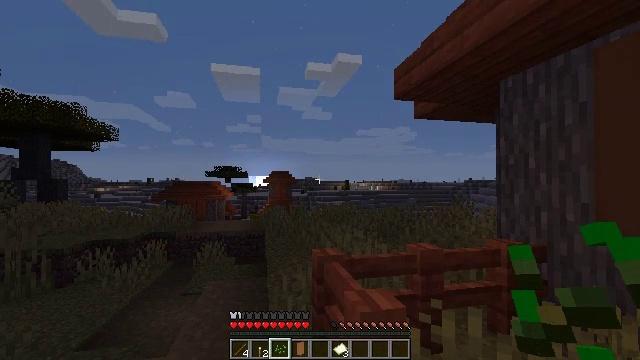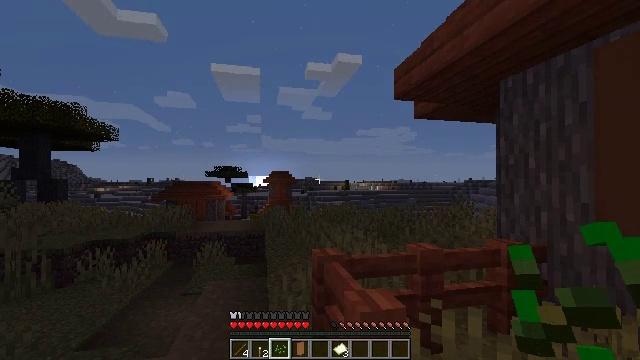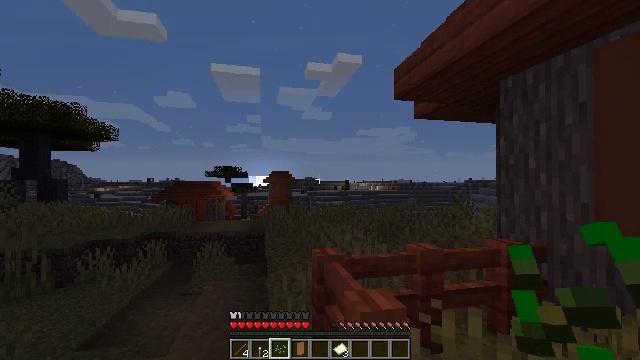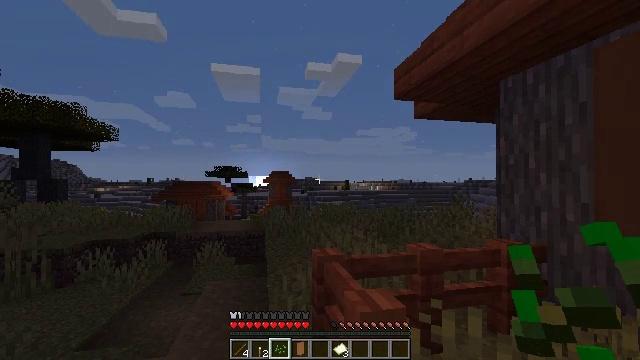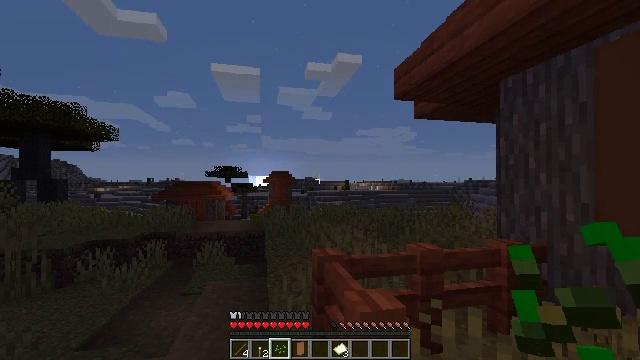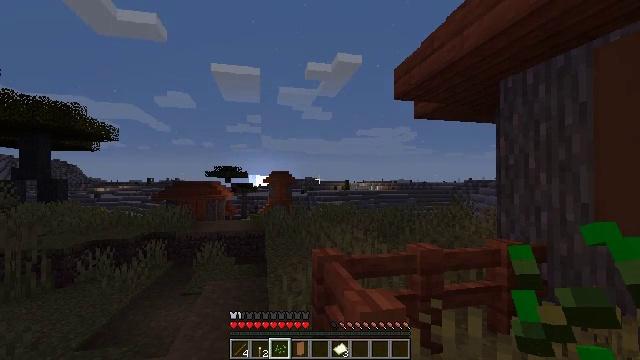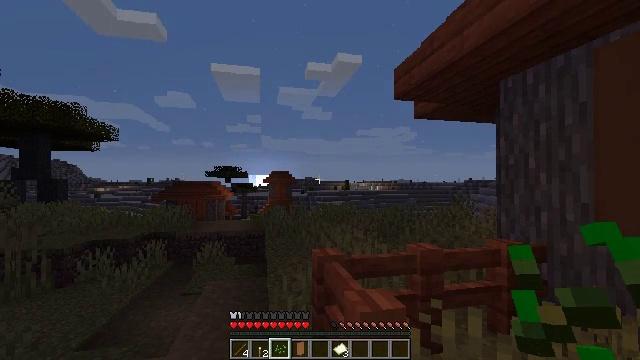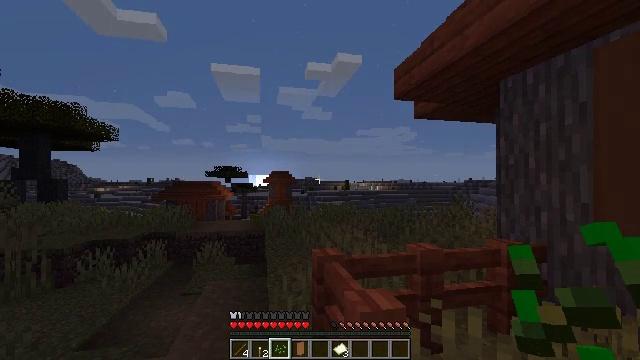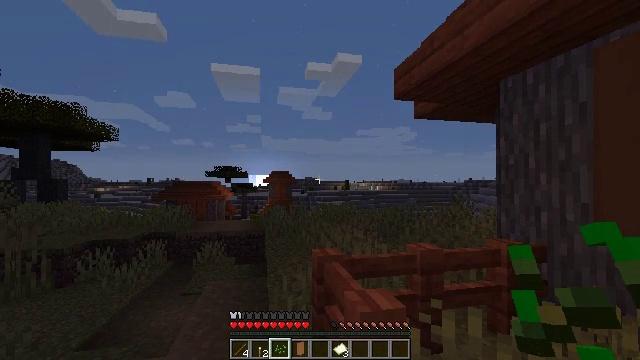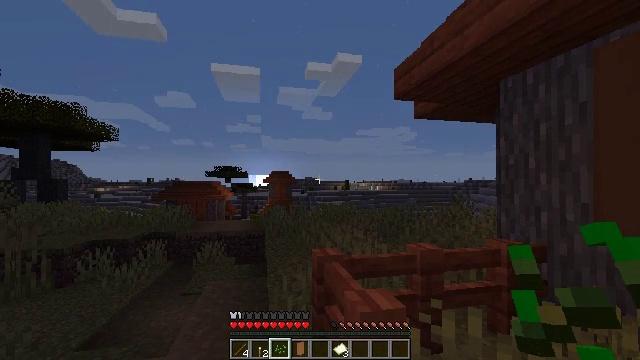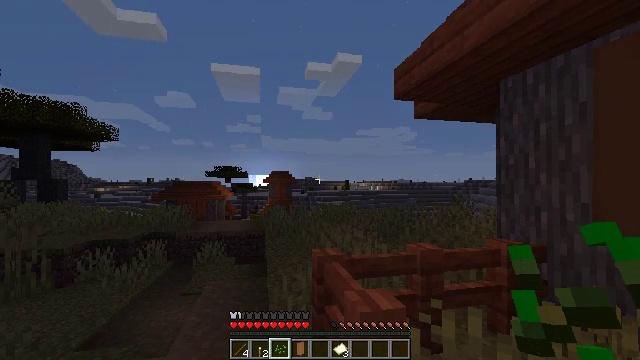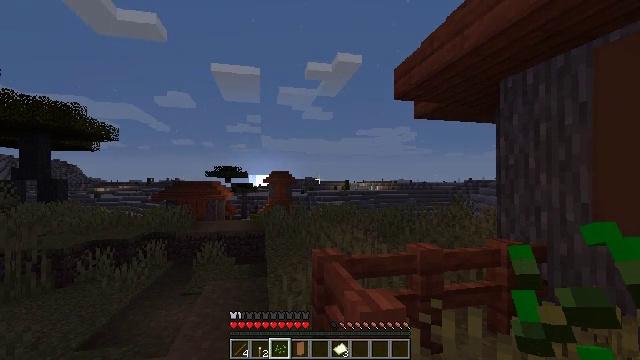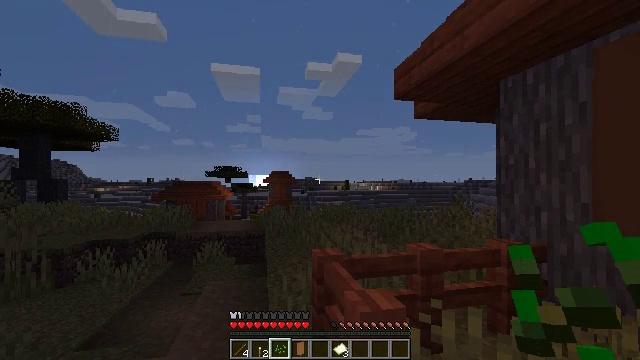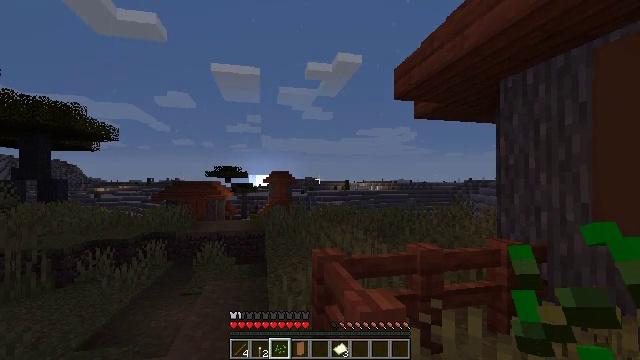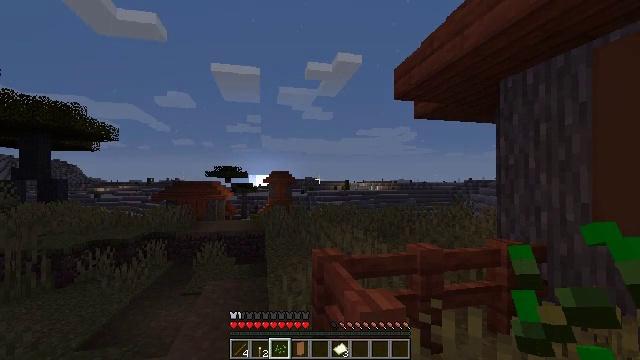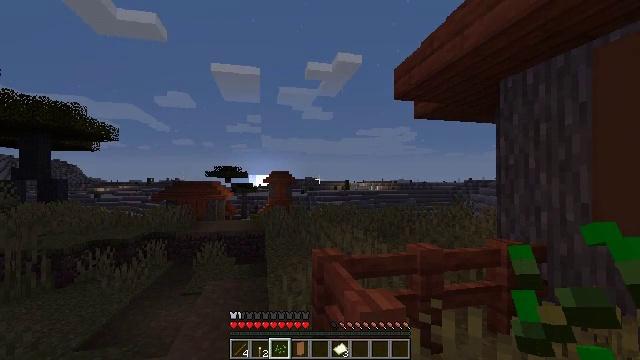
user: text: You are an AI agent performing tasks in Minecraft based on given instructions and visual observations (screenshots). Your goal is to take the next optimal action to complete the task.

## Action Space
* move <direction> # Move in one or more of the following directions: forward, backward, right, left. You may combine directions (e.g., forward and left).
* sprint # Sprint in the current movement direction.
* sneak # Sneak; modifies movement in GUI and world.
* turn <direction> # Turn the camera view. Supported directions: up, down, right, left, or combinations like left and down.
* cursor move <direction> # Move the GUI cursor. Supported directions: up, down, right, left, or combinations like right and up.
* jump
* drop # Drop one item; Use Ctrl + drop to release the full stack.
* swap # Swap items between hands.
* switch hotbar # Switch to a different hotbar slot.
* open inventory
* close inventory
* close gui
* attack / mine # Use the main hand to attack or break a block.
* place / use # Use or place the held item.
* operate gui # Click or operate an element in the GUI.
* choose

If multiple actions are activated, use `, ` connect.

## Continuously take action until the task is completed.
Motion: motion action
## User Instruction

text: Mine the acacia wood.
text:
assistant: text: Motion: no_op
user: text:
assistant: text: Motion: no_op
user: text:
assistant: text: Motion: no_op
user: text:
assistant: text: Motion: no_op
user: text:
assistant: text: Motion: no_op
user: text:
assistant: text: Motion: no_op
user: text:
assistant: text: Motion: no_op
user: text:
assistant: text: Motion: no_op
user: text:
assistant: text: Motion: no_op
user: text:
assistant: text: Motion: no_op
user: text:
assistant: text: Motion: no_op
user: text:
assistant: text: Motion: no_op
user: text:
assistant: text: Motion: no_op
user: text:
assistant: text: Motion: no_op
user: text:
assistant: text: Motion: no_op
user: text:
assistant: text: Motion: no_op
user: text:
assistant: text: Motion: no_op
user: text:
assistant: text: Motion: no_op
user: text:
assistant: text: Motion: no_op
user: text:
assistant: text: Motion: no_op
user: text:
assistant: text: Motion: no_op
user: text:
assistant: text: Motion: no_op
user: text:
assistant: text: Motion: no_op
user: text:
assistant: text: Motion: turn right
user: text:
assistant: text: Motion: turn right
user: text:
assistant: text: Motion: no_op
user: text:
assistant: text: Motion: move forward
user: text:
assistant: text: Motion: move forward and move left
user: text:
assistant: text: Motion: move forward and move left
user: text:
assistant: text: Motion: move forward and move left, turn right